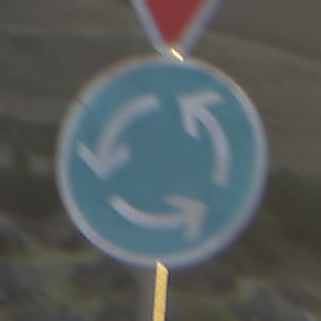
Verkehrszeichen: Kreisverkehr
Zusatzzeichen oben: VorfahrtGewaehren
Umgebung: Outdoor, Nature
Tageszeit: SunriseSunset
Wetter: Clear
Licht: Natural
Jahreszeit: NotSpecified
Kontrast: HighContrast